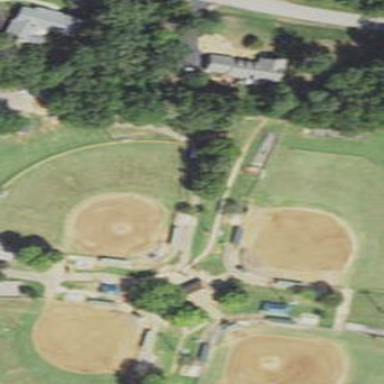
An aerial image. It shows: Baseball pitch for leisure land.